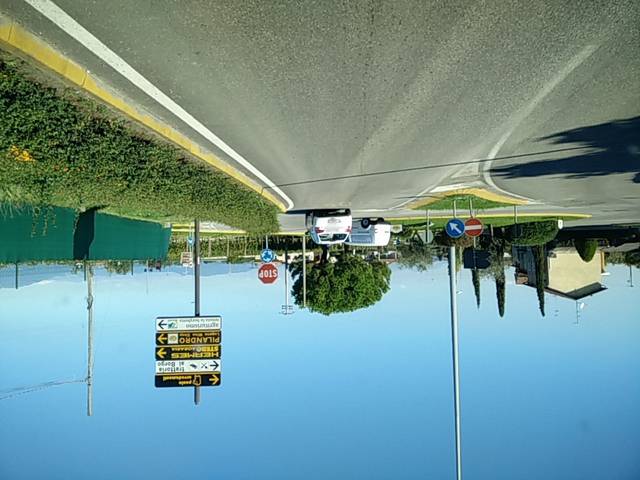
Region: Italy
Coordinates: 45.442, 10.599